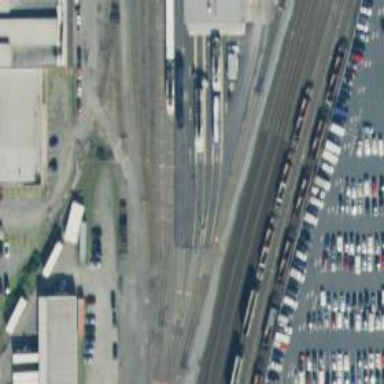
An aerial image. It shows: Railway yard used for servicing trains.